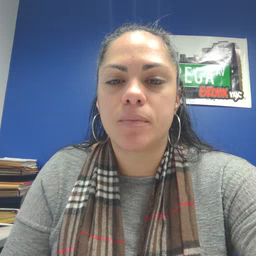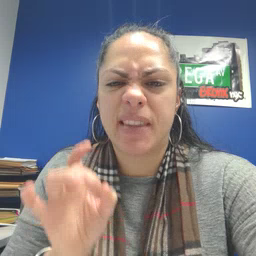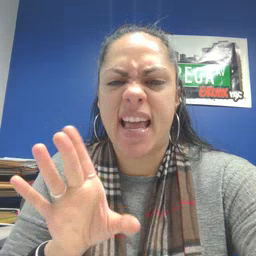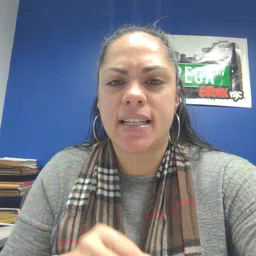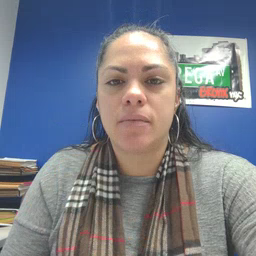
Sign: hate